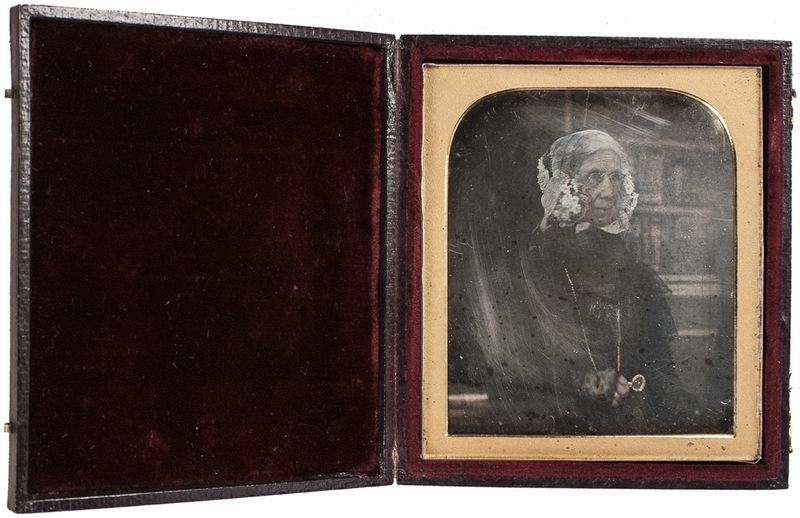
Titel: Porträt einer Frau mit Haube und Brille
Standort: Hamburg
Institution: Museum für Kunst und Gewerbe Hamburg
Schlagwörter: frau, portrait, foto, fotografie, photographie, brille, photo, etui, lichtbild, handkoloriert, daguerreotypie, bildwerke, angewandte und bildende kunst, hessische systematik, porträt, porträtfotografie, porträtphotographie, hüftbild, augengläser, handkolorierung